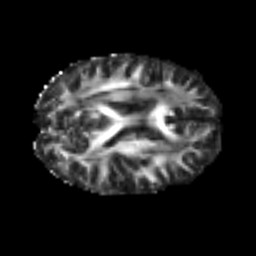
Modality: FA
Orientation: axial
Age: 50
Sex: female
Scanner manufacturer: siemens
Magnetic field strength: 3 T
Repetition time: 4.999 s
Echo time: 0.07946 s